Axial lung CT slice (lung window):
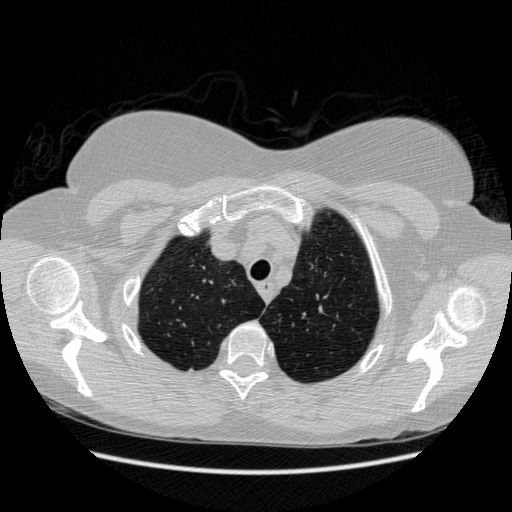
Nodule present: no